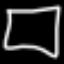
Label: square